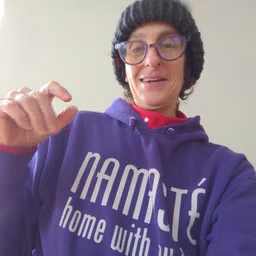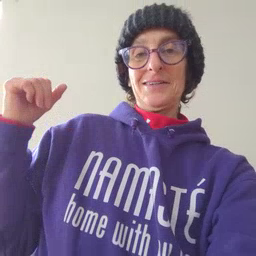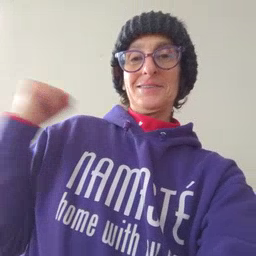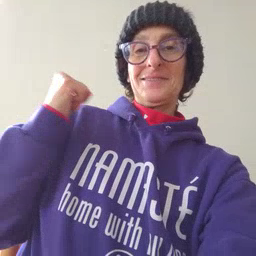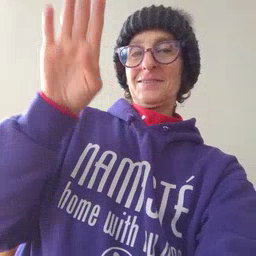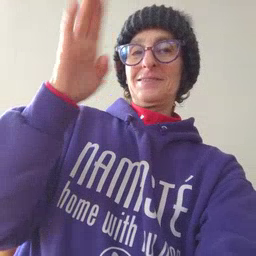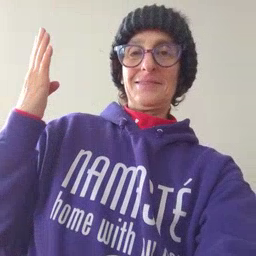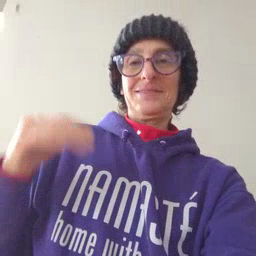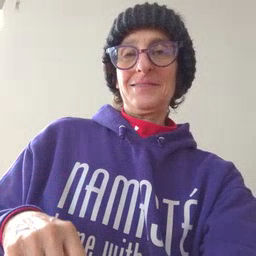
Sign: refrigerator